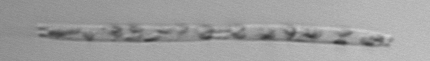
Label: Eucampia_morphytype1